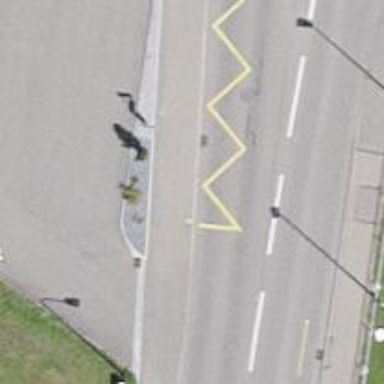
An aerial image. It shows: Platform for public transport is situated by the road.